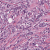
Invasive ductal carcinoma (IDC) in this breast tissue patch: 1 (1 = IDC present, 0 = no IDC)